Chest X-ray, PA view. Patient: 70 years old, sex M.
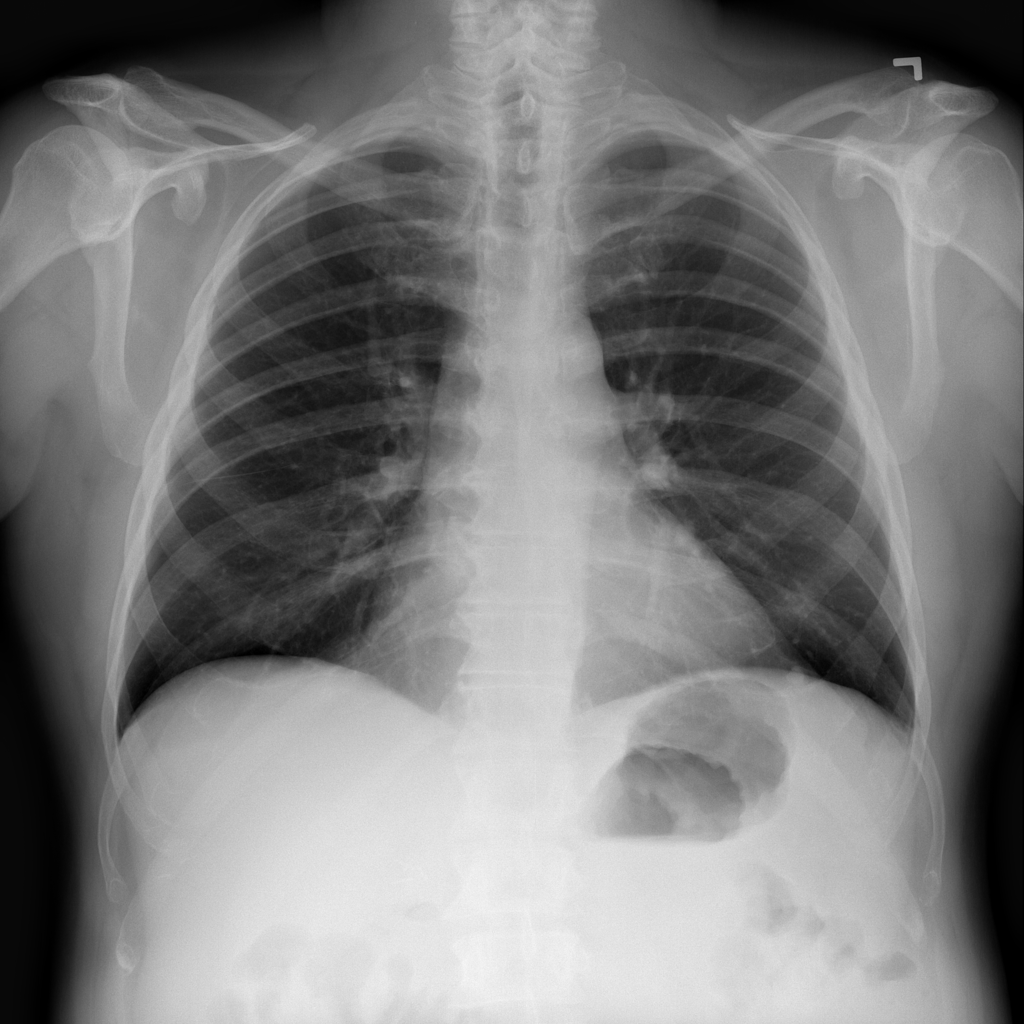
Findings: No Finding